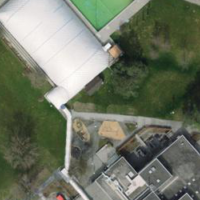
EUNIS habitat code: 53
Species observed at this site:
Fagus sylvatica